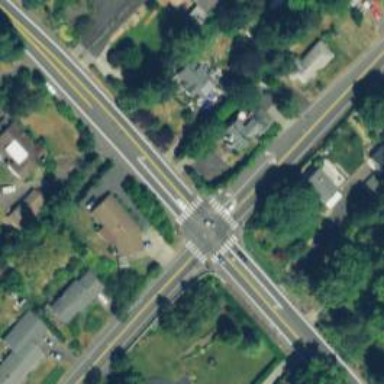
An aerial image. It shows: Crossing road.